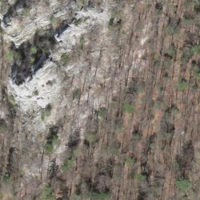
EUNIS habitat code: 41
Species observed at this site:
Sedum album